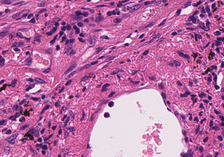
Tumor epithelial tissue: no
Tumor-associated stroma tissue: yes
Normal tissue: no